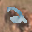
Label: 2